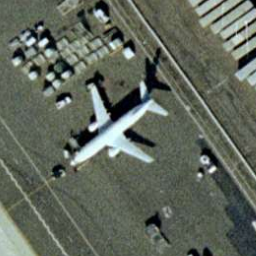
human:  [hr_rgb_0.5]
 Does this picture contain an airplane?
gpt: yes

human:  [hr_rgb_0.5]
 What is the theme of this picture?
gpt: airport

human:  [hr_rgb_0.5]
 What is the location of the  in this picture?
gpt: center

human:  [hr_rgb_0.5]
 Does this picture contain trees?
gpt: no